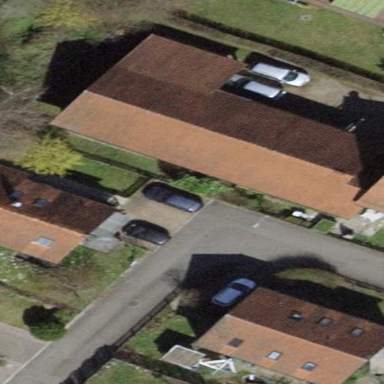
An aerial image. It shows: Pitched roof building.